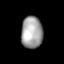
Tissue: lung
Cell type: Epithelial cells
Senescence score: 0.1798
Nuclear area (px): 674
Mean DAPI intensity: 161.369